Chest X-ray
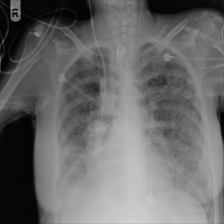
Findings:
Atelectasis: negative
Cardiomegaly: negative
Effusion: negative
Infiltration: negative
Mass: negative
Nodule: negative
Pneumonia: negative
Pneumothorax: negative
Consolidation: negative
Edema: negative
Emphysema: negative
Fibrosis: negative
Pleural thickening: negative
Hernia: negative